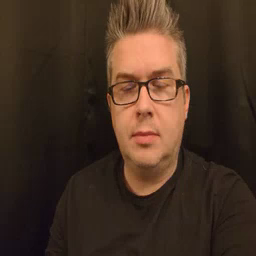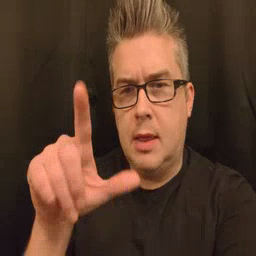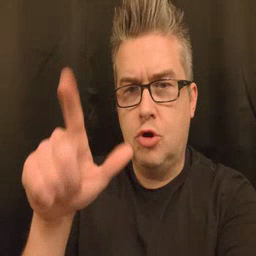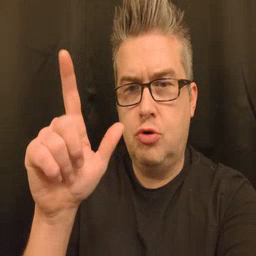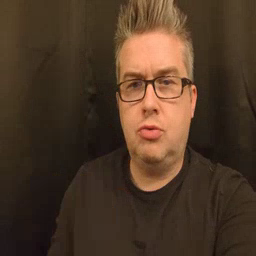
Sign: later